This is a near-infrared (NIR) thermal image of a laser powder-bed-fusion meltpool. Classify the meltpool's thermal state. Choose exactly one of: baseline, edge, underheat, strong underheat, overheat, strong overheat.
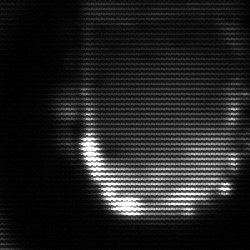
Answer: baseline